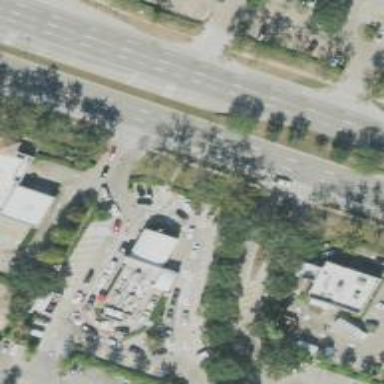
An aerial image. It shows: Service road with sidewalk on the left.